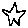
Label: star